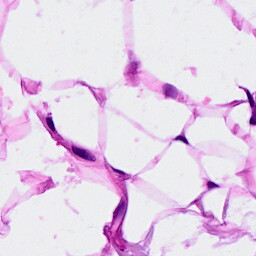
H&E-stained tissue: Breast